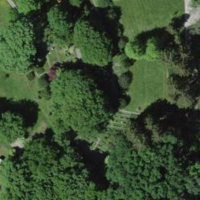
EUNIS habitat code: 53
Species observed at this site:
Aruncus dioicus
Fagus sylvatica